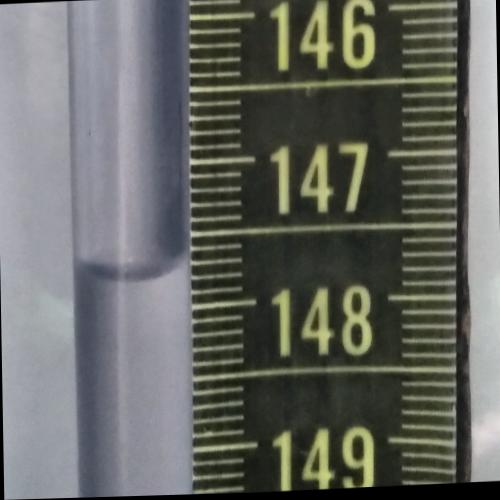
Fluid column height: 147.8 cm